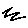
Label: zigzag